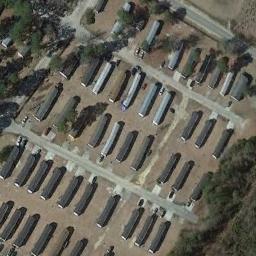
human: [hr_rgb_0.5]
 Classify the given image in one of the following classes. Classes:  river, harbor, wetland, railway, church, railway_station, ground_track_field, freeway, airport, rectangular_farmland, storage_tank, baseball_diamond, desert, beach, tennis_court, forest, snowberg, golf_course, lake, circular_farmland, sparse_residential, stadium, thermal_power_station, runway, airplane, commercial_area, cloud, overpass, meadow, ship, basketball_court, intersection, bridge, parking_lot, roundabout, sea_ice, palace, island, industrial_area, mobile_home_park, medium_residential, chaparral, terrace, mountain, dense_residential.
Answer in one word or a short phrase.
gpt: mobile_home_park